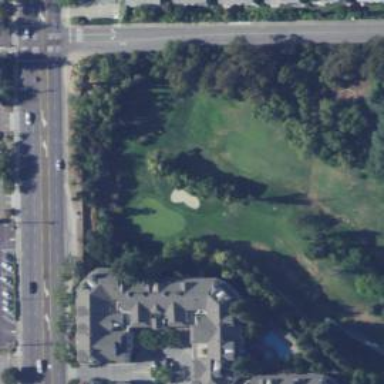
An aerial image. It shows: View of golf hole.